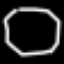
Label: octagon